Question: I want to use Qt to draw lines in chalk style, as you typically see on a blackboard. Here is an example of what I have in mind:

What is the best way to achieve this rendering style? Do I need to draw a lot of little lines with a special brush, or is there a better way to get the "curvy" style you see in the sample image?
And where is the best place to integrate this? Theoretically it would be ideal to get this underneath QPainter, e.g. in a custom QPaintEngine, so that e.g. all the various QPainter::drawLine calls end up using the chalk style. However, it seems while the QPaintEngine interface looks perfect for this, the class itself isn't meant to be used for this purpose...
Thanks in advance for any help.
Greetings,
Fabian
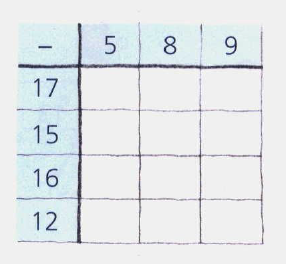
Answer: I have solved the problem in a different way. Using textured brushes didn't provide good results (maybe my fault). QGraphicsEffect was unfortunately not an option since my rendering is not based on QGraphicsView.
What I have done in the end:
- - -
This is not the most elegant method since I can't use the QPainter methods directly, but it provides good results for my purpose. Here is an example: